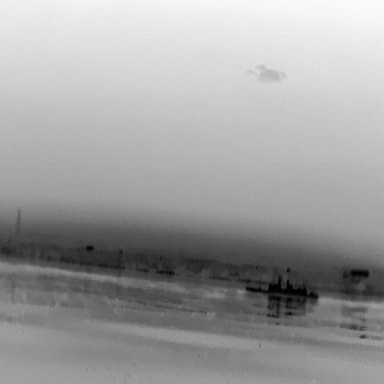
There is a warship in the infrared image.